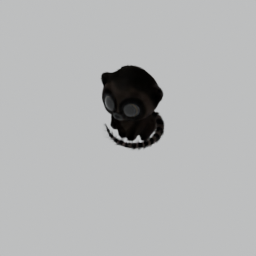
Label: animals